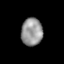
Tissue: lung
Cell type: Others
Senescence score: 0.1984
Nuclear area (px): 577
Mean DAPI intensity: 149.652